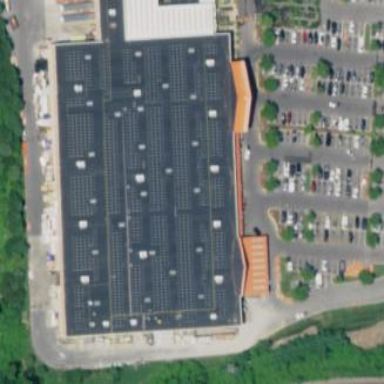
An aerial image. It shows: Retail building.